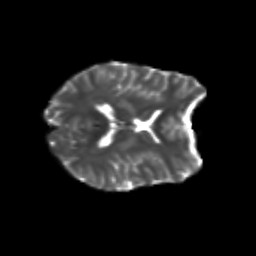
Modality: T2w
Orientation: axial
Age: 21
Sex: female
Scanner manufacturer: siemens
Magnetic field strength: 3 T
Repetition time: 3.5 s
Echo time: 0.104 s